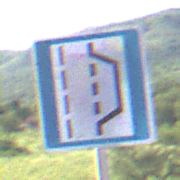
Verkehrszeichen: NothalteUndPannenbucht
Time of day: MorningAfternoon
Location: Outdoor (RoadRail)
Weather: PartlyCloudy
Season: NotSpecified
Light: Natural